Question: I have structure of project as shown below.

On the left side I have MainViewController. There I have two buttons as English and Arabic. What I want to do is when I click English, I want to go English tab bar controller (HomeViewController).
Hence what I wrote is
'''
- (IBAction)langEnglish:(id)sender {
HomeViewController *secondView = [self.storyboard instantiateViewControllerWithIdentifier:@"enghome"];
[self.navigationController pushViewController:secondView animated:YES];
}
'''
This is working perfectly, but I don't see tab bar.
Tab bar is missing from this.
Any idea what is going wrong?
---
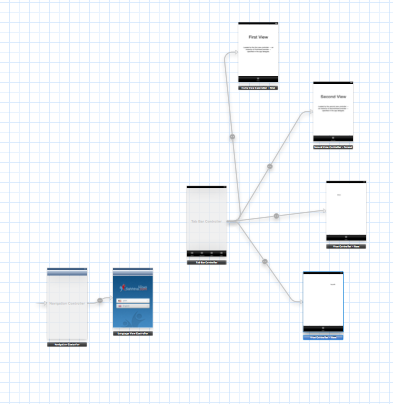
Answer: What I did is as below
'''
- (IBAction)langEnglish:(id)sender {
EngTabViewController *secondView = [self.storyboard instantiateViewControllerWithIdentifier:@"engtab"];
[self.navigationController pushViewController:secondView animated:YES];
}
'''
EngTabViewController is the UITabBarController and I assigned id to tab bar controller... this works like charm...
Means instead of viewcontorller, I used tabbarcontroller...